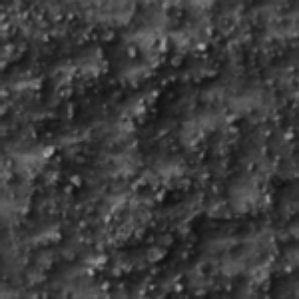
Label: frost